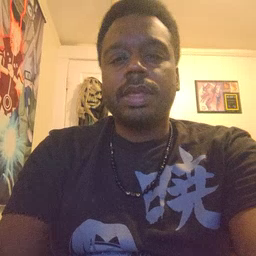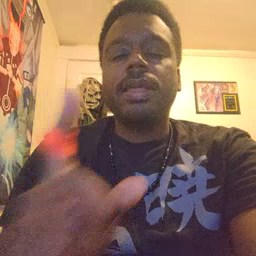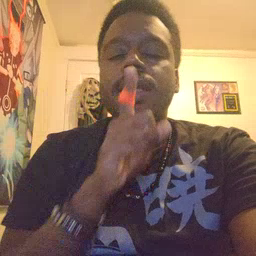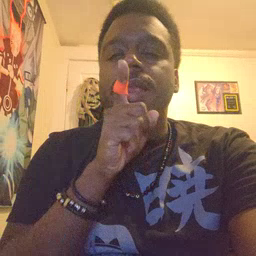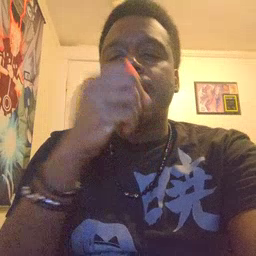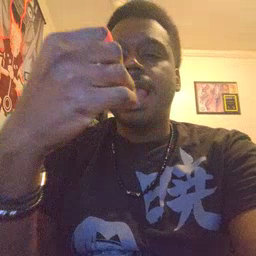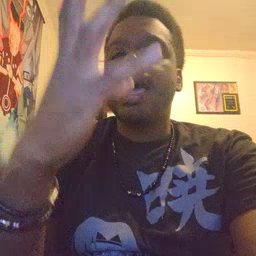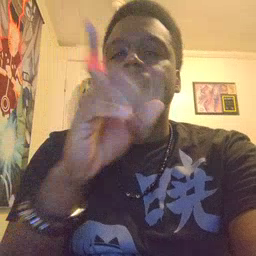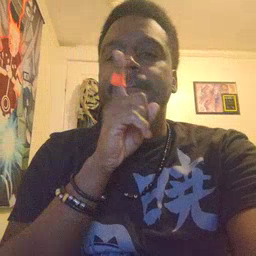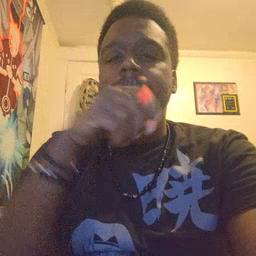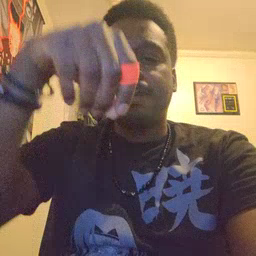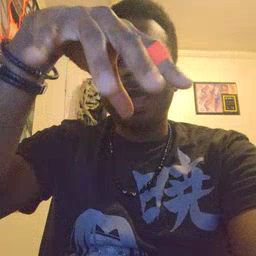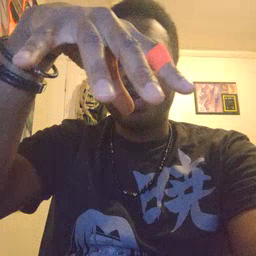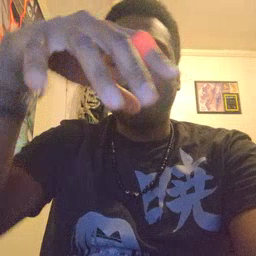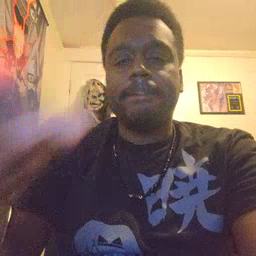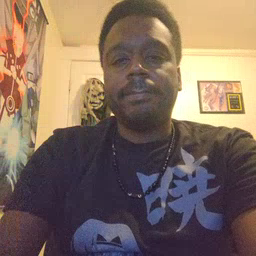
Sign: lamp